Question: I'm having some issues with border-bottom and border-image.As I understand it I can set an image for my border , in this case I want the image to be :

However I do not get the image and it just stays a normal 3px border with the color I've specified.And it seems that the image is not taken into consideration.
Can anyone point me to the right direction(Check bootply):
<URL>
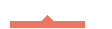
Answer: You can do it through 'css' only without using any 'image'
## Demo
'''
ul.nav a:hover {
position: relative;
border-bottom: 4px solid #f39385;
}
ul.nav a:hover:after, ul.nav a:hover:before {
bottom: 0px;
left: 50%;
border: solid transparent;
content: " ";
height: 0;
width: 0;
position: absolute;
pointer-events: none;
}
ul.nav a:hover:after {
border-color: rgba(243, 147, 133, 0);
border-bottom-color: #f39385;
border-width: 3px;
margin-left: -3px;
}
ul.nav a:hover:before {
border-bottom-color: #f39385;
border-width: -6px;
margin-left: -6px;
border-color: rgba(243, 147, 133, 0);
}
'''